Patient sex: M
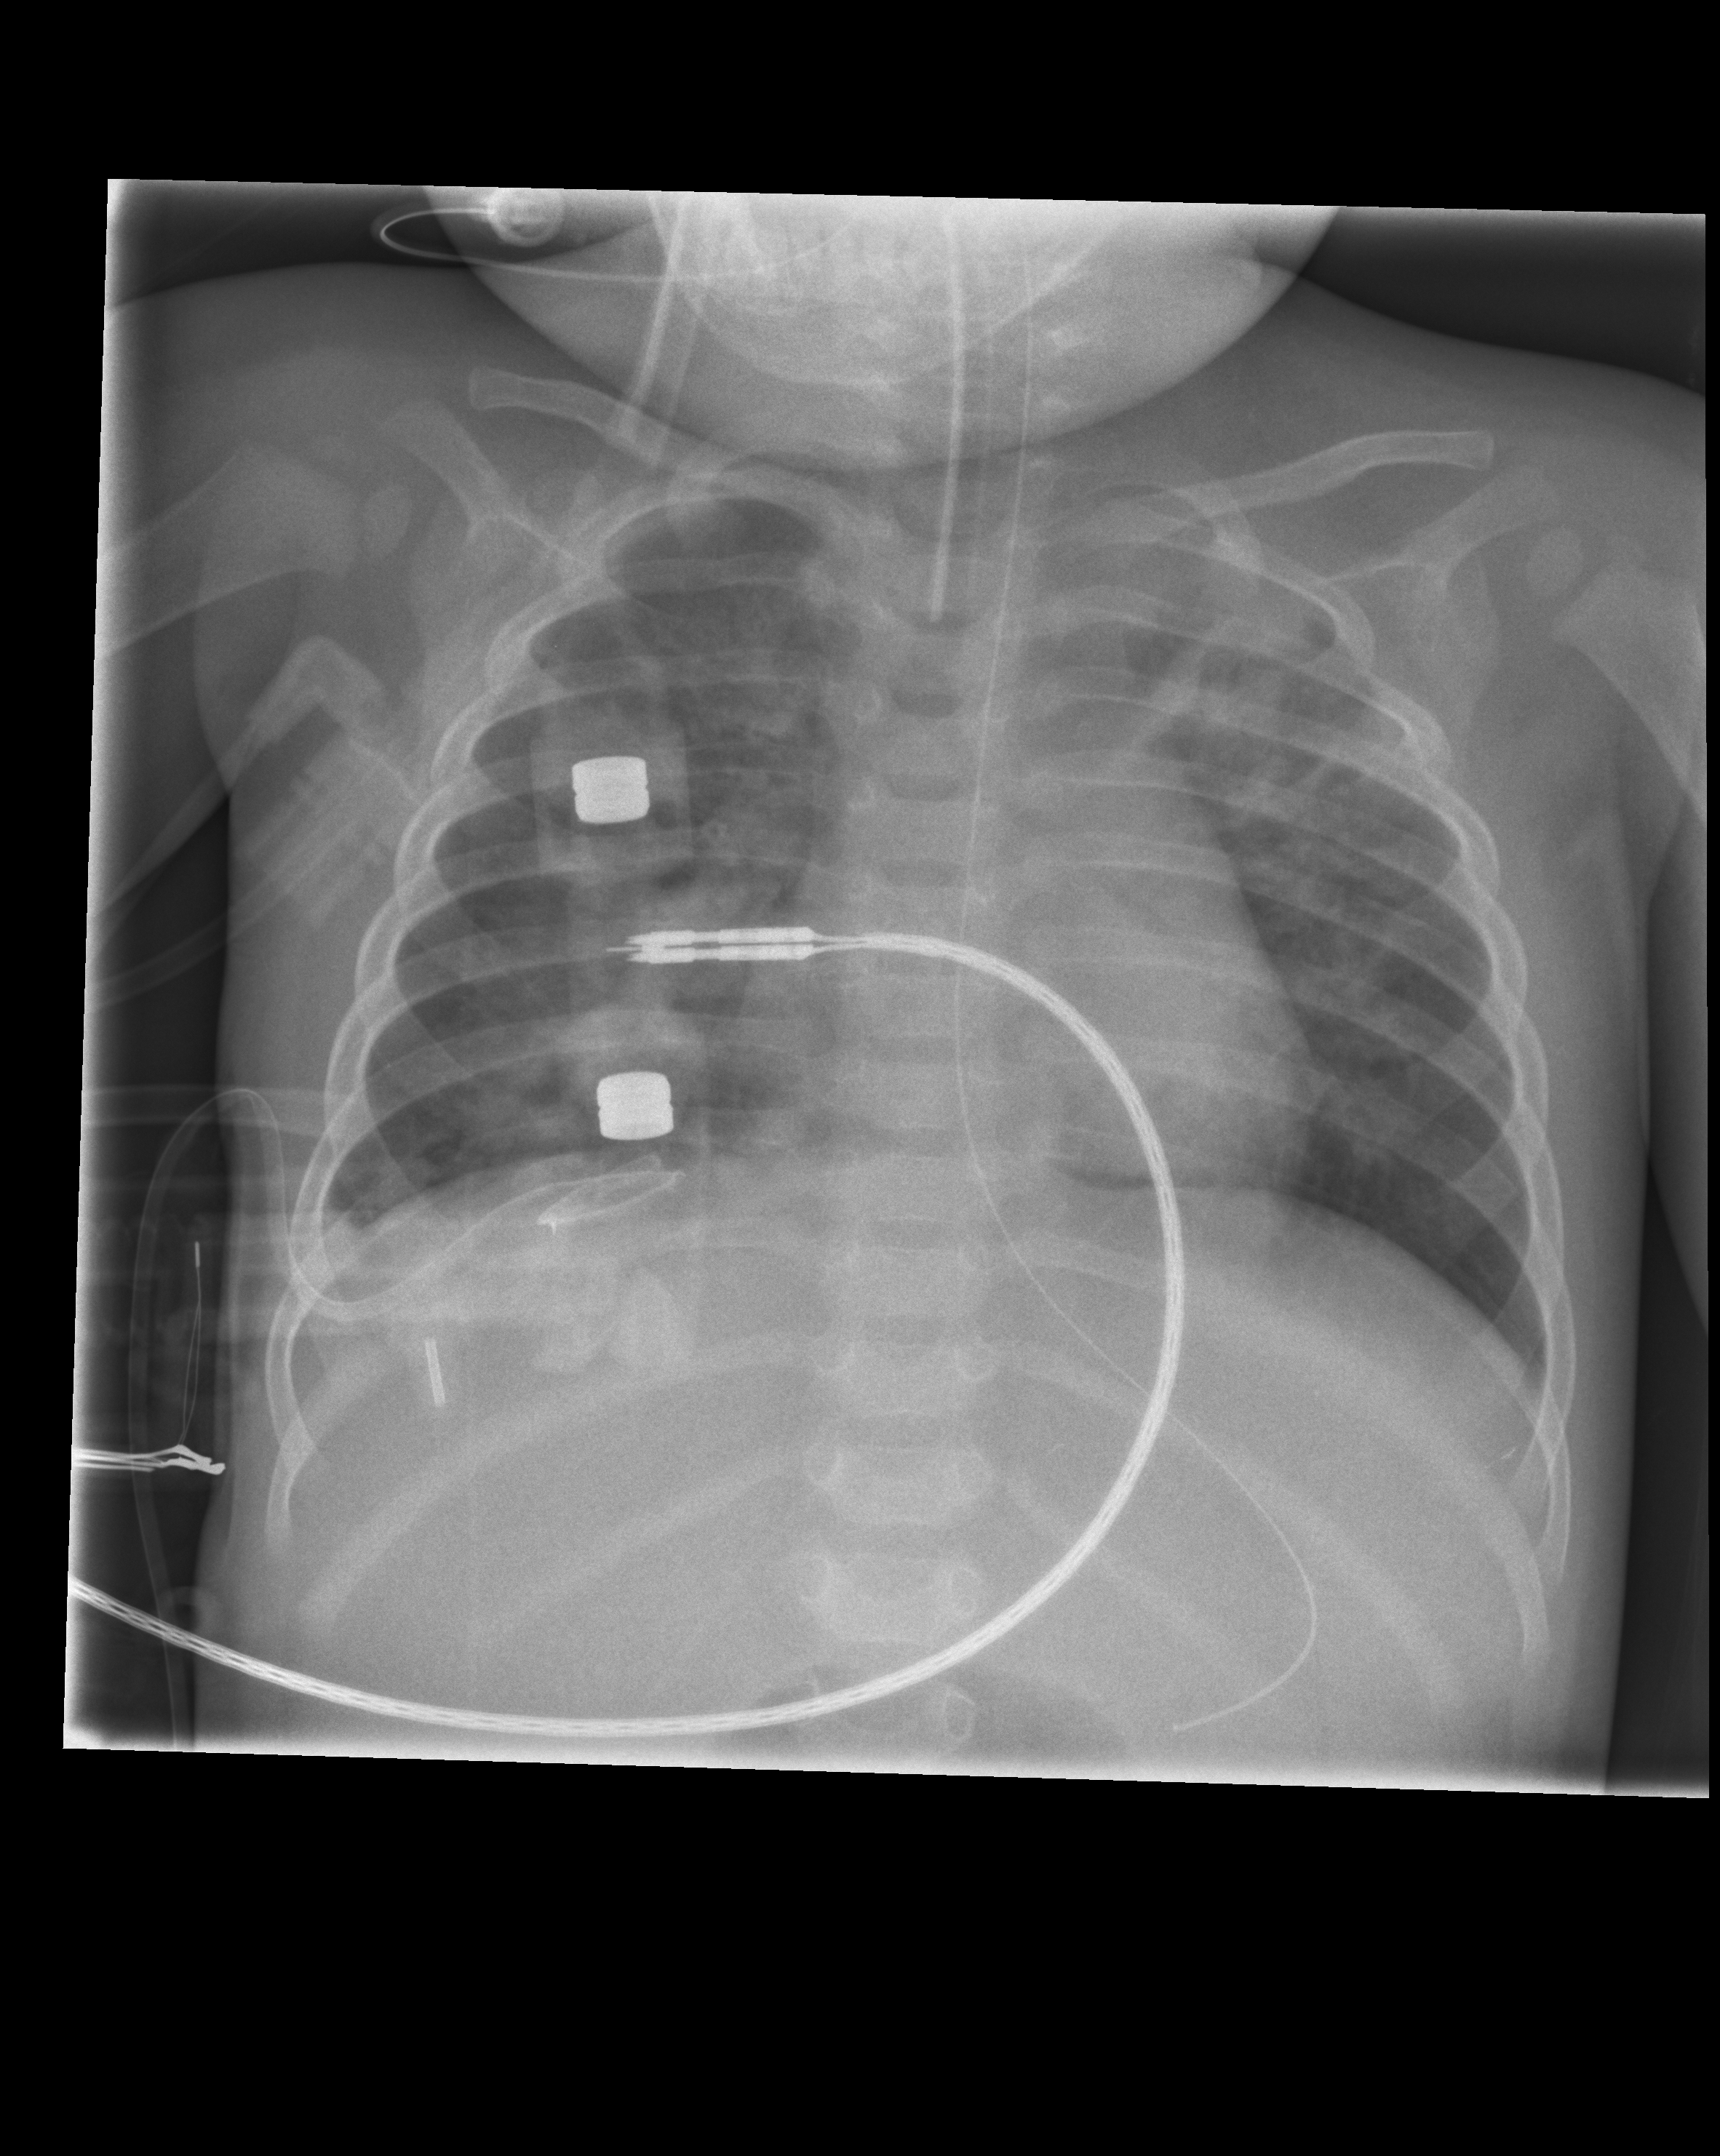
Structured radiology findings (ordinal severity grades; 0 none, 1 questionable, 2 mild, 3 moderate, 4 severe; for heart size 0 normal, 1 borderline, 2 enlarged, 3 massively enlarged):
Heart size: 0
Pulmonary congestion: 0
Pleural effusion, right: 2
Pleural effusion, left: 0
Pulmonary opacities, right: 3
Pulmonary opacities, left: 3
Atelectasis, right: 0
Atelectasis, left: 0